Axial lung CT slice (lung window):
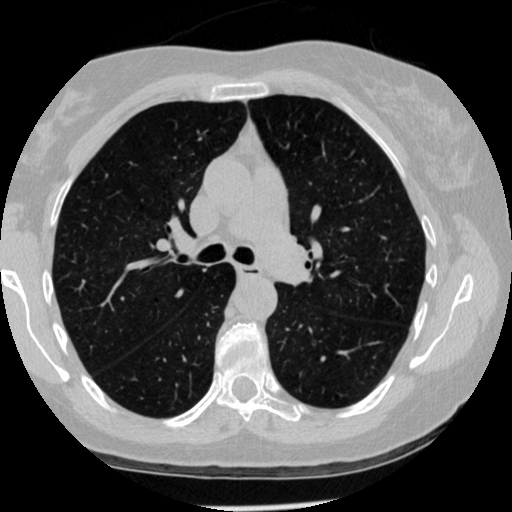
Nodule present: no